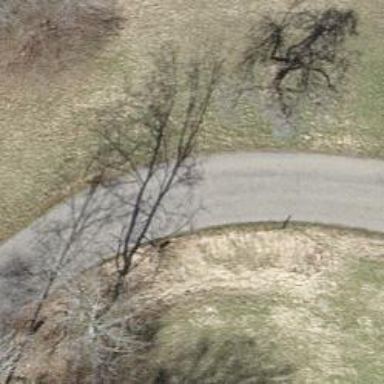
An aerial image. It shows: Unclassified road with asphalt surface.